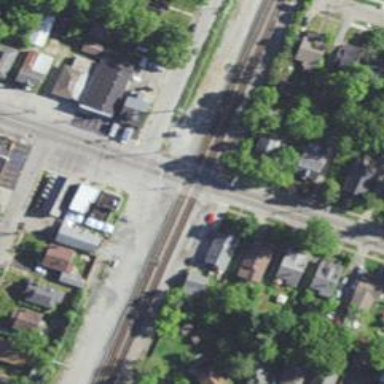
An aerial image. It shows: Railway level crossing.